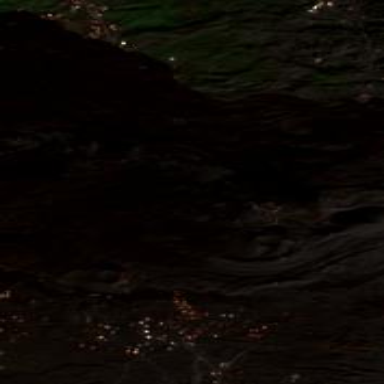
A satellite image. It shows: Volcanic lava field with bare rock formations.